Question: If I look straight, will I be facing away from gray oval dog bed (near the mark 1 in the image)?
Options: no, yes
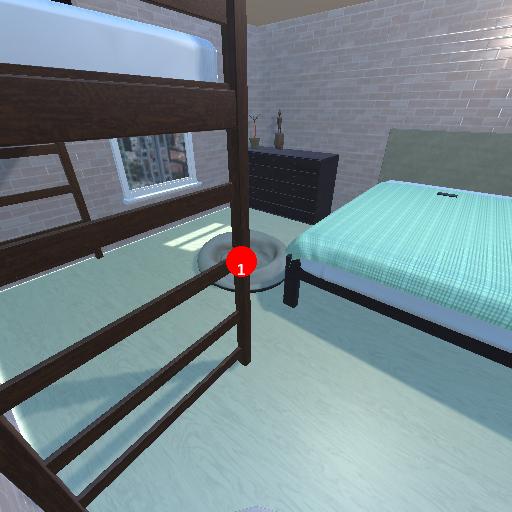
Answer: no